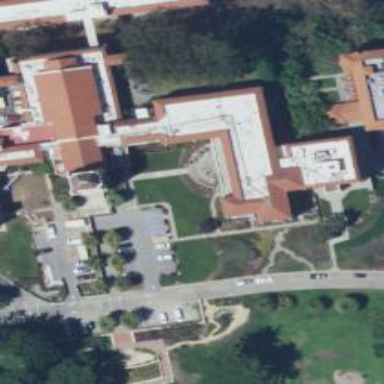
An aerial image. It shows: University building.